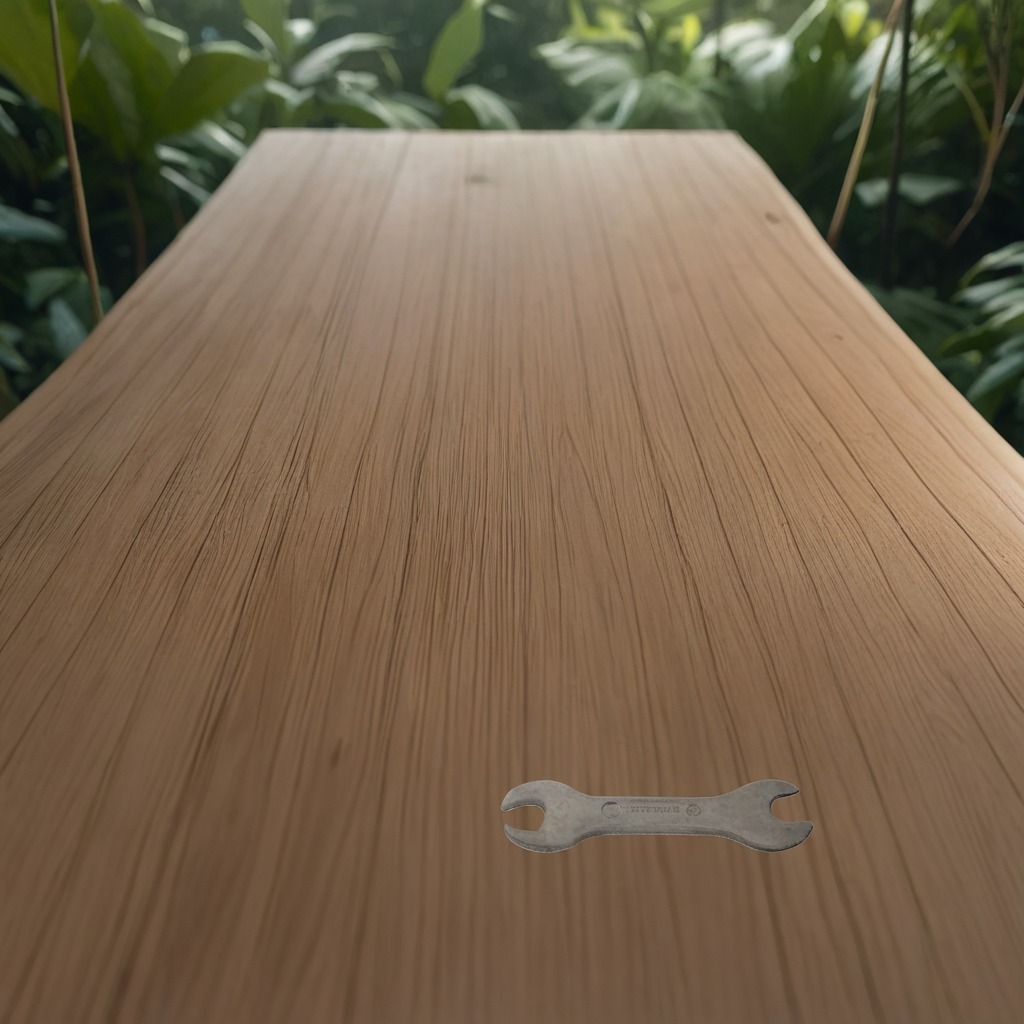
An wrench lies on a wooden table inside a jungle field workshop tent humid ambient light worn but.